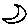
Label: moon